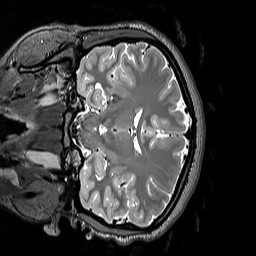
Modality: T2w
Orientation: coronal
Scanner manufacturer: siemens
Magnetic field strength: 3 T
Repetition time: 3.2 s
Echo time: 0.406 s